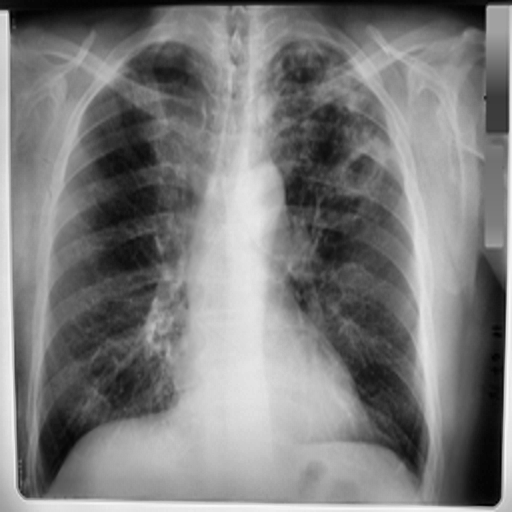
Finding: TUBERCULOSIS